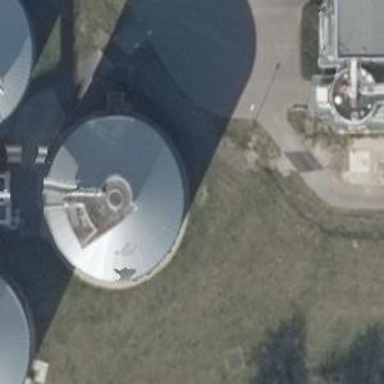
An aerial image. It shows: Silo building.